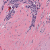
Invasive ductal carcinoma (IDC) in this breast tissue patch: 1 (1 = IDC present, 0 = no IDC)